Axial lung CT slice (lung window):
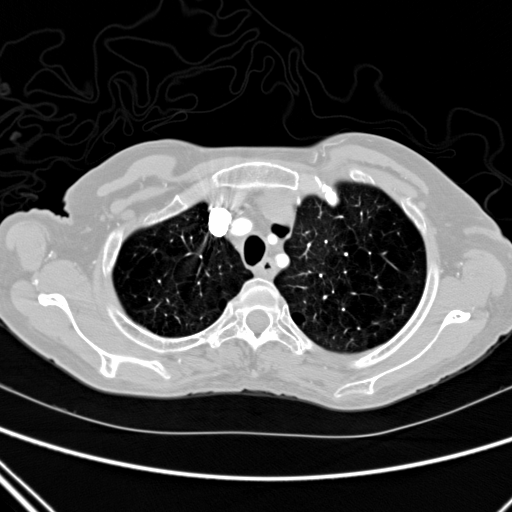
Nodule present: no